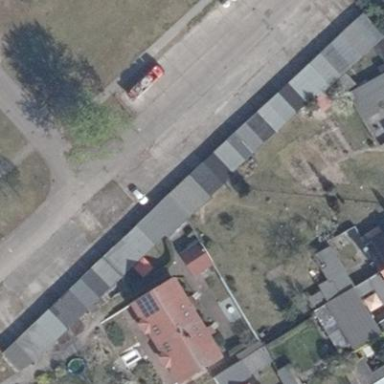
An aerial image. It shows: Flat grey-roofed building used as garages.